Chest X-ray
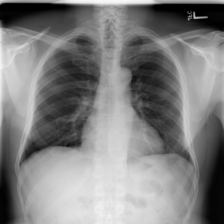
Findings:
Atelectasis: negative
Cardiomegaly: negative
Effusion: negative
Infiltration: negative
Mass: negative
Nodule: negative
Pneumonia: negative
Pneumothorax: negative
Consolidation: negative
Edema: negative
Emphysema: negative
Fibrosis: negative
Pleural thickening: negative
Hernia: negative